Question:
I want to make action bar like the image given above.. .
So is it possible to add the image directly or some other way to do this,As i tried to do so but image get padded in action bar..
Kindly help on this.
Thanks in advance.
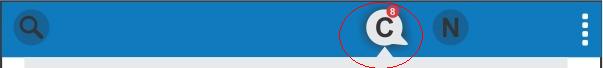
Answer: you should try the <URL> and download the zip library extarct it and add the lib file to your project and then try write the Style and try to apply the style to the ActionbarSherlock using following code
'ActionBar actionBar = getSupportActionBar(); actionBar.setDisplayOptions(ActionBar.DISPLAY_SHOW_CUSTOM); actionBar.setCustomView(R.layout.custom_layout);'